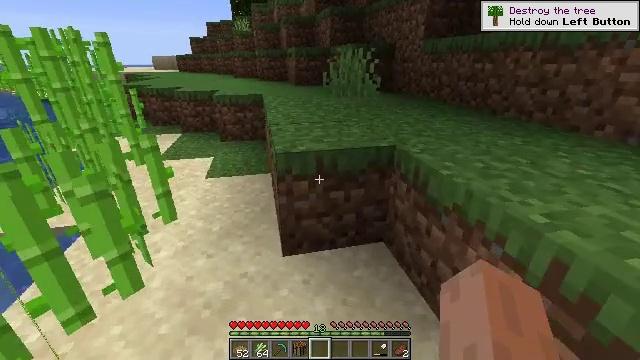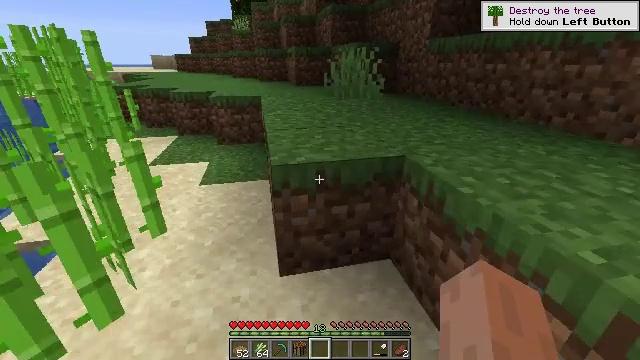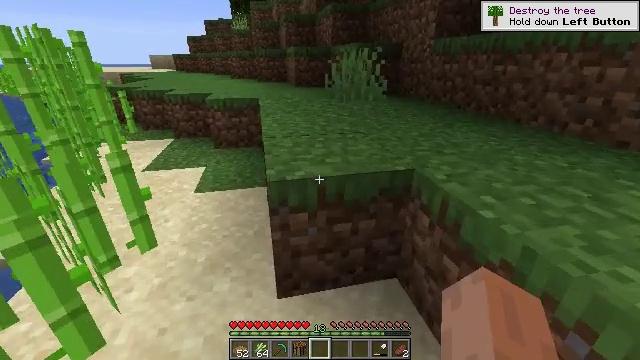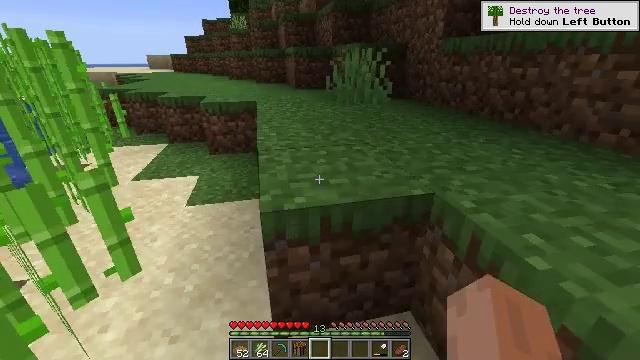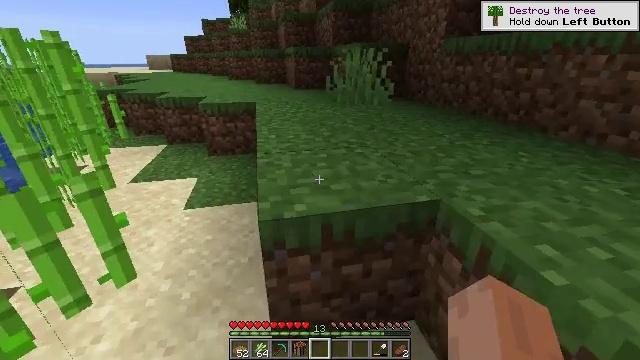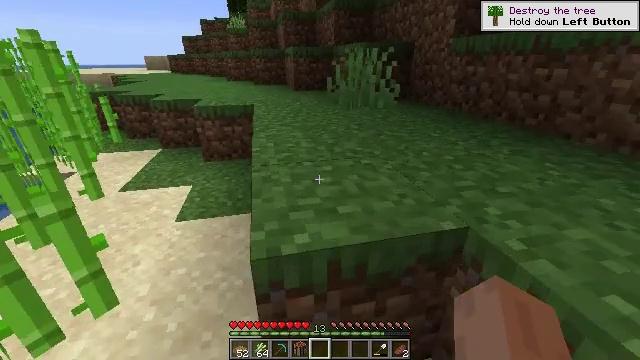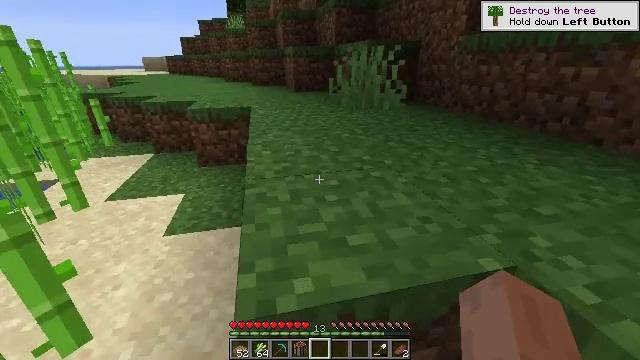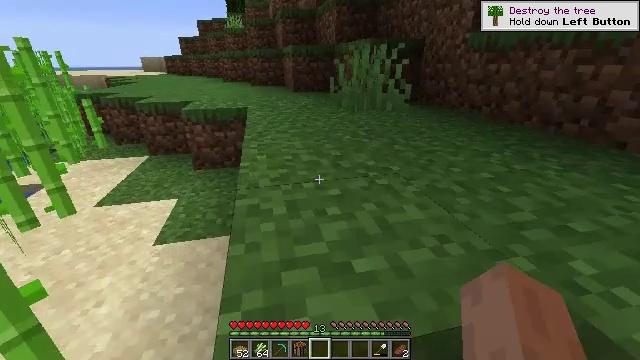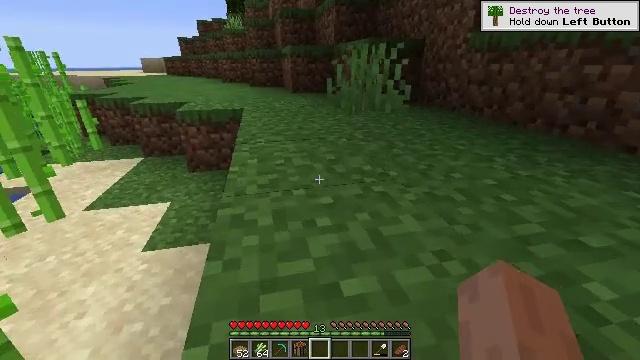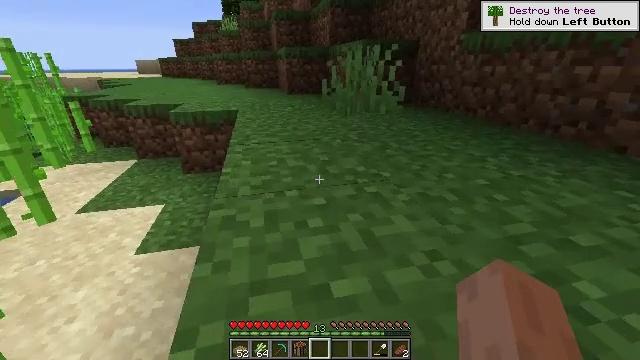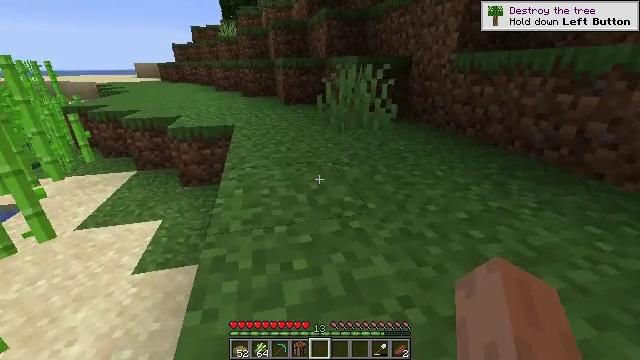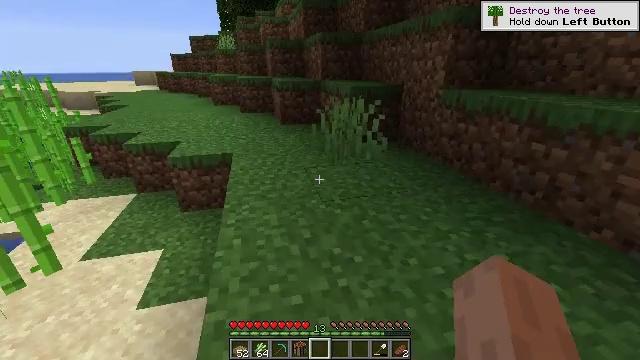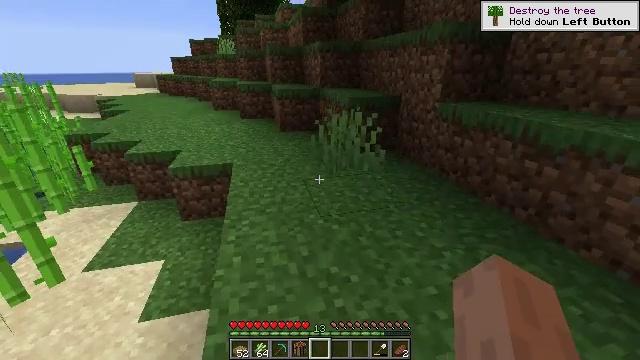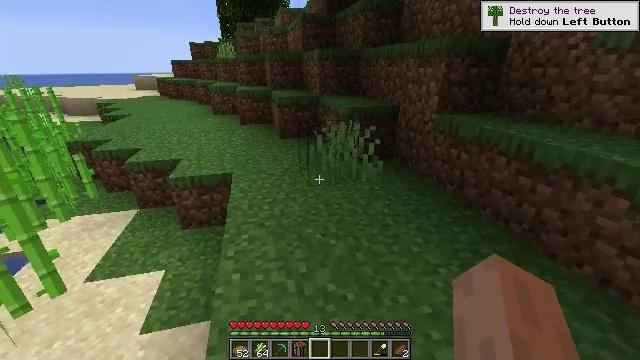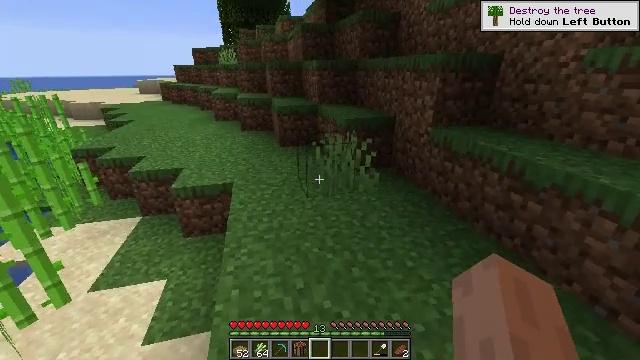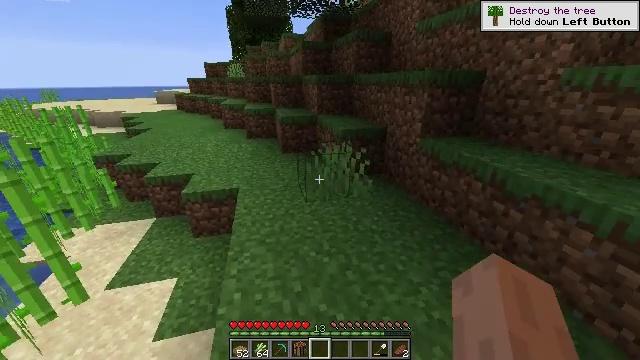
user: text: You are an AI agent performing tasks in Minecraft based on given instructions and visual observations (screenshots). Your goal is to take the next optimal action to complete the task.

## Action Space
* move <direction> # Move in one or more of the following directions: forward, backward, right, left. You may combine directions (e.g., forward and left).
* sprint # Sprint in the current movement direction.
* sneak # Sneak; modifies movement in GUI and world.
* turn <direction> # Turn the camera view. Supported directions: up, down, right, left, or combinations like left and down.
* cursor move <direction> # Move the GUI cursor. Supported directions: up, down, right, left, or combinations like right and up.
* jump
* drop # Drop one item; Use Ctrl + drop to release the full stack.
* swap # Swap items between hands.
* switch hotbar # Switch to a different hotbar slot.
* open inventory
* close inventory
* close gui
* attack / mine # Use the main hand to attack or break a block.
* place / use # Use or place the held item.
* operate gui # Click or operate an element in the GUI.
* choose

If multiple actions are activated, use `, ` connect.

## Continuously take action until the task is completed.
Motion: motion action
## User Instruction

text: Use the crafting table to craft a white carpet.
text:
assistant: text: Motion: move forward
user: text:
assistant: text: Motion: move forward
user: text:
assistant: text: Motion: move forward
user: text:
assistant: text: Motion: move forward
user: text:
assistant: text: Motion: move forward
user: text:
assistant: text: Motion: move forward
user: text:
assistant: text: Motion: move forward
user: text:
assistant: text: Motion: move forward, sprint
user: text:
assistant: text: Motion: move forward, sprint
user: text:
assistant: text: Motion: move forward, sprint, jump
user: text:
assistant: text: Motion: move forward, sprint, jump
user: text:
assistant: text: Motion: move forward, sprint, jump
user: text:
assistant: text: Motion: move forward, sprint, jump
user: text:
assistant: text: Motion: move forward, sprint, jump
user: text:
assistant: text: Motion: move forward, sprint, jump
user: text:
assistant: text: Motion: move forward, sprint, jump
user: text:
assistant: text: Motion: move forward, sprint, jump
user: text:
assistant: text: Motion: move forward, sprint, jump
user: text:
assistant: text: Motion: move forward, sprint, jump
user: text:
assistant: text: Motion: move forward, sprint, jump
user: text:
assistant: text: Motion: move forward, sprint, jump
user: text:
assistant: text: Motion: move forward, sprint, jump
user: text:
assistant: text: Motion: move forward, sprint, jump
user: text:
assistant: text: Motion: move forward, sprint, turn left
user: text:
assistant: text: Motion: move forward, sprint, turn left
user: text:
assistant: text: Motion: move forward, sprint, turn left
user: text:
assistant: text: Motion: move forward, sprint
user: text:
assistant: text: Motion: move forward, sprint
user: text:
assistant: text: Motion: move forward, sprint
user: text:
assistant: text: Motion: move forward, sprint